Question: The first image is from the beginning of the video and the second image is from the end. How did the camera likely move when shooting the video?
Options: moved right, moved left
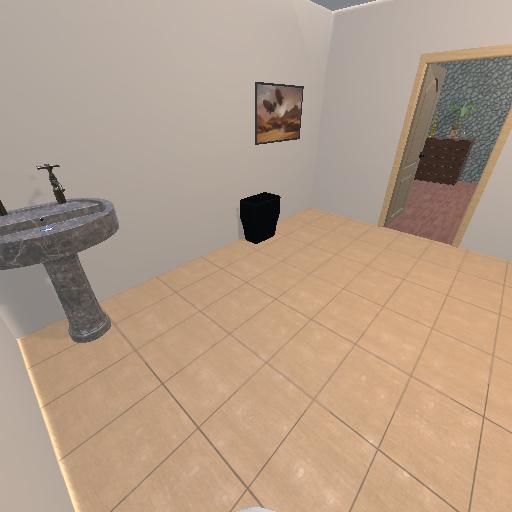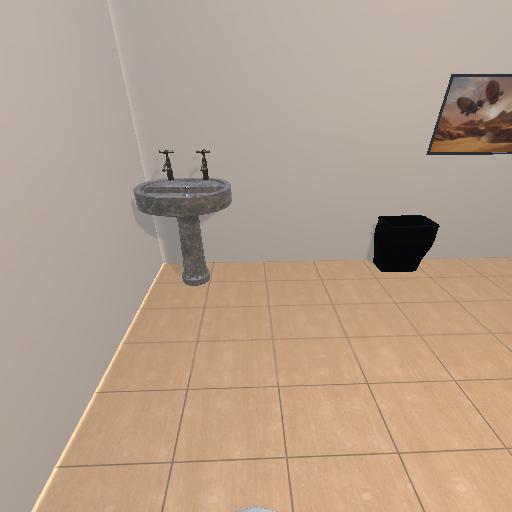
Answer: moved right